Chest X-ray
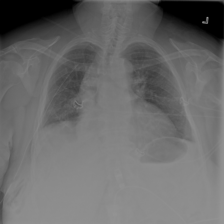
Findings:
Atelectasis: positive
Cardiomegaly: negative
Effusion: negative
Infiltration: negative
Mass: negative
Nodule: negative
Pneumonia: negative
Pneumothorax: positive
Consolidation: negative
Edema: negative
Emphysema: negative
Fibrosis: negative
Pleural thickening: negative
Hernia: negative